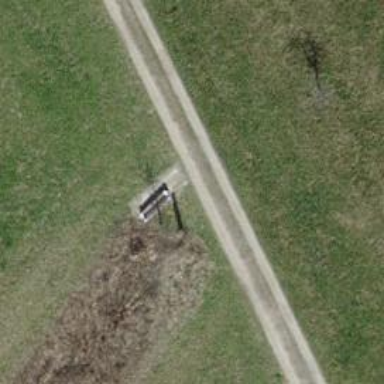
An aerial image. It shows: Bench.